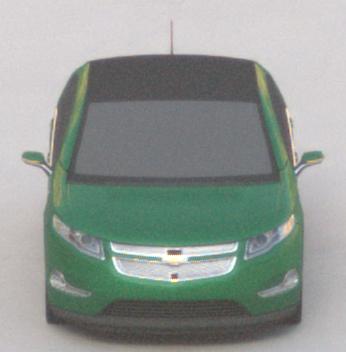
Make: Chevrolet
Model: Volt
Detailed model: Volt
Model produced from: 2011/11
Model produced until: 2014/08
Doors: 5
Color: green
Road condition: dry road
Daytime: sunrise or sunset
Contrast: low contrast